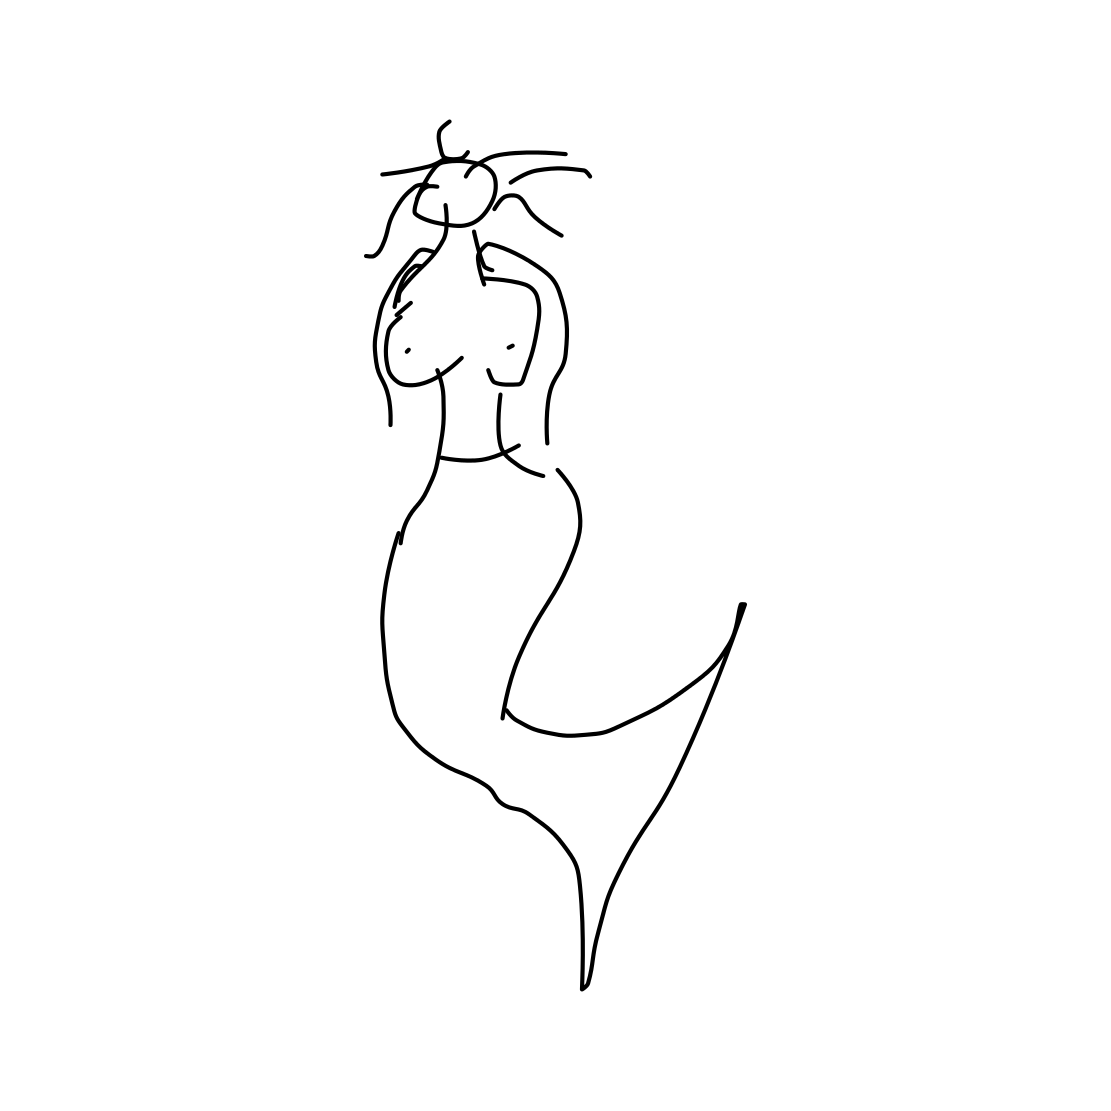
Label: mermaid